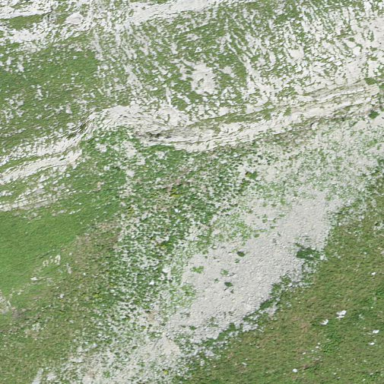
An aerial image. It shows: Natural scree.